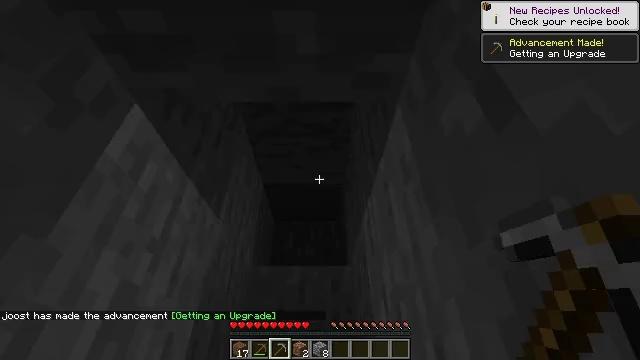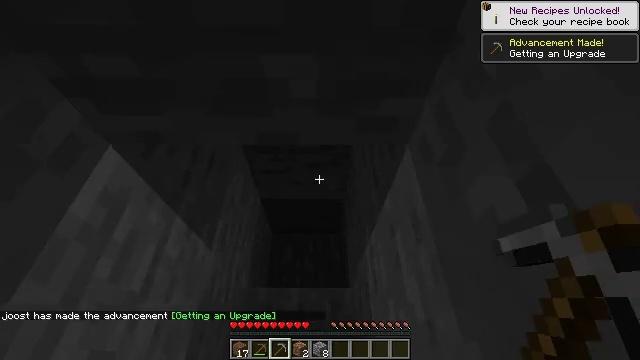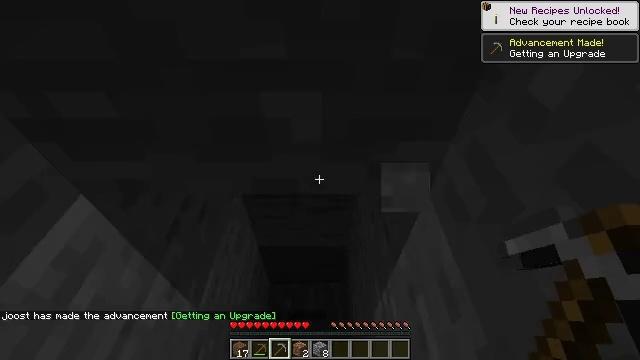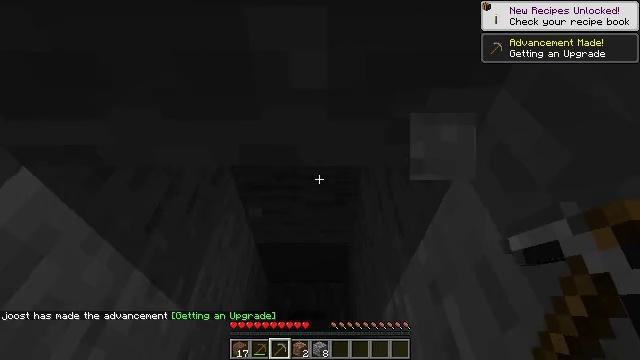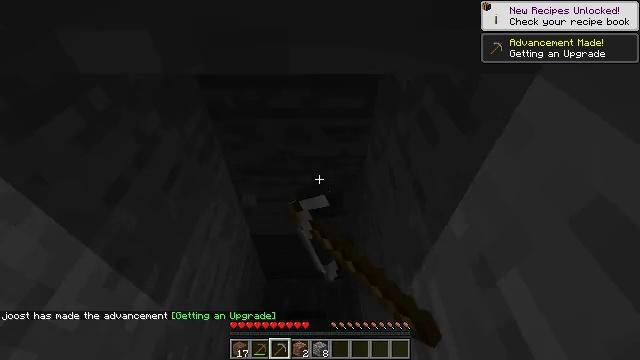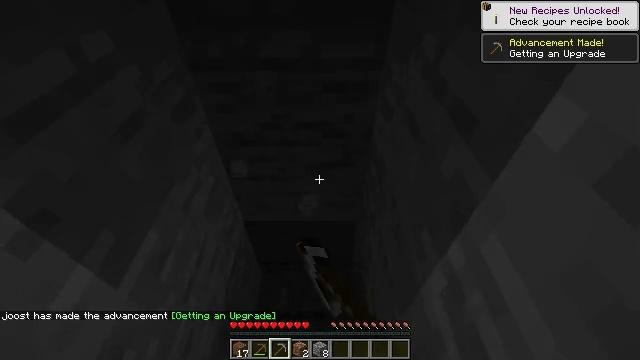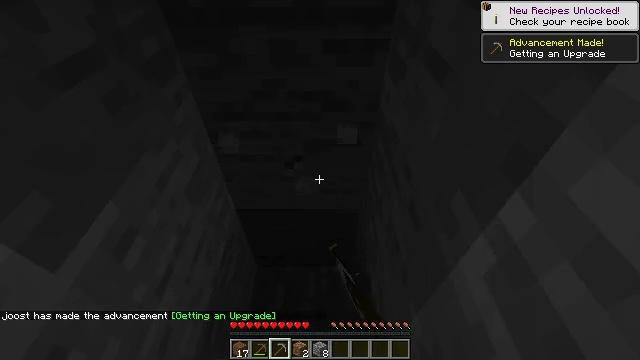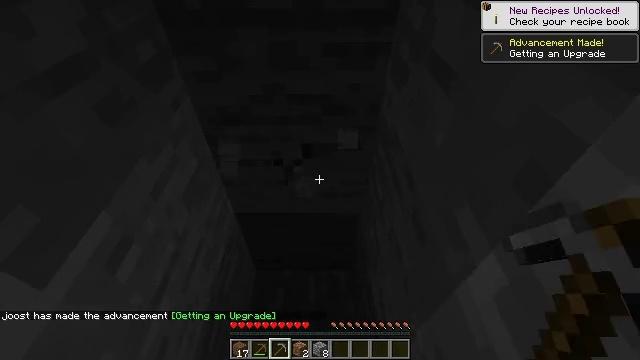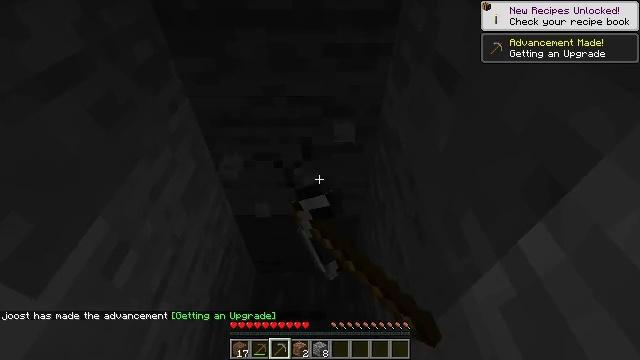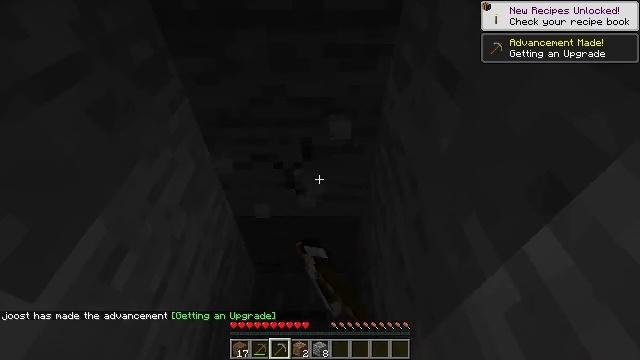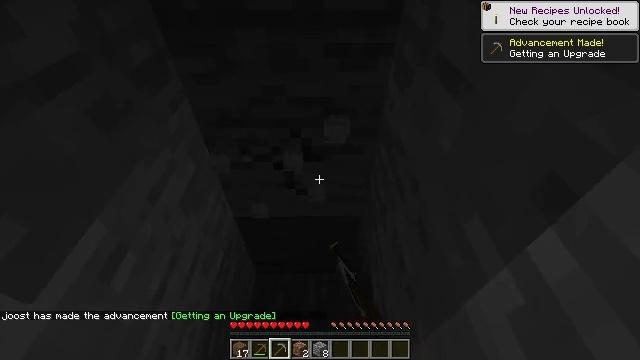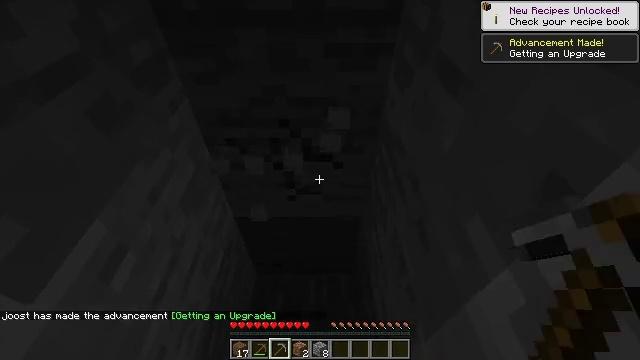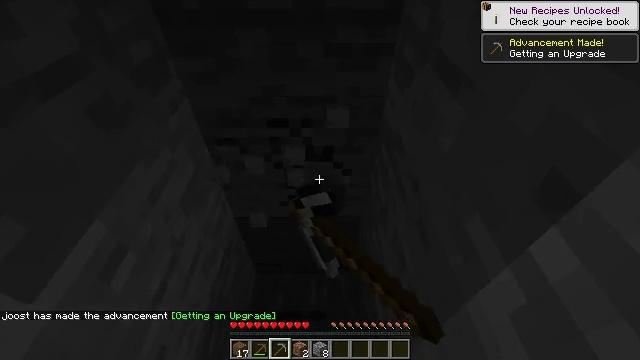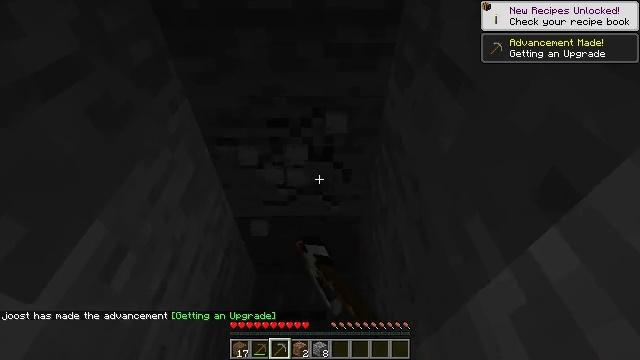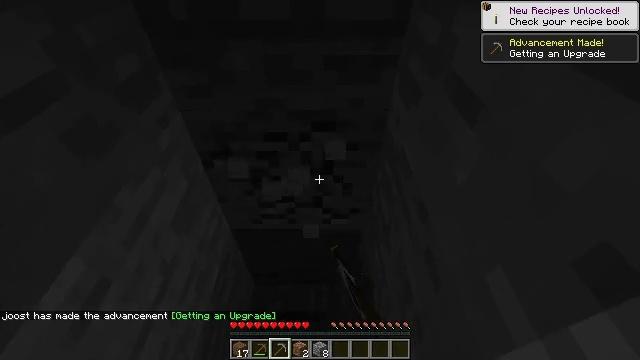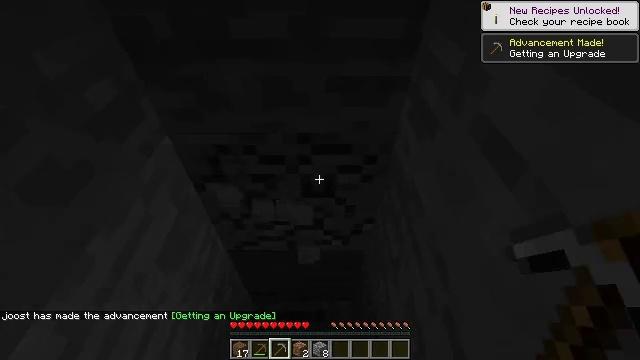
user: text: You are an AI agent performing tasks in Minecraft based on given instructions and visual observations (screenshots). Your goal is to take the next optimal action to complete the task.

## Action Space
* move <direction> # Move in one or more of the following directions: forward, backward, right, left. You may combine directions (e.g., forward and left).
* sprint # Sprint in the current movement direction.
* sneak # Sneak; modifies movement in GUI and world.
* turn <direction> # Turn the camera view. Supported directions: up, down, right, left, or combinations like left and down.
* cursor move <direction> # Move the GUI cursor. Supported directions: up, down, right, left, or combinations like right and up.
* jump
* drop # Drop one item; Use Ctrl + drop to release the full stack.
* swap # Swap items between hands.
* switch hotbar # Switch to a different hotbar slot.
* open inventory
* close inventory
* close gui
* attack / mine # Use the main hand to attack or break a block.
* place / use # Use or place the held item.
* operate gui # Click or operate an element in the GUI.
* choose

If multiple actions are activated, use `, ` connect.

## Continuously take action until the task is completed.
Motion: motion action
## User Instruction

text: Harvest stone in the caves.
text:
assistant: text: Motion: no_op
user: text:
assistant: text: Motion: turn up, attack / mine
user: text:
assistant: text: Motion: attack / mine
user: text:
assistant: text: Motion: attack / mine
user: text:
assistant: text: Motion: attack / mine
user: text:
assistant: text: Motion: attack / mine
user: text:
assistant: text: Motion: attack / mine
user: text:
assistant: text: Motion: attack / mine
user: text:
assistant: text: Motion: attack / mine
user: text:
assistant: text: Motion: attack / mine
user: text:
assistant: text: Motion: attack / mine
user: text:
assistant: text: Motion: attack / mine
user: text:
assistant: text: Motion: move forward, attack / mine
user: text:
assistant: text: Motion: move forward, attack / mine
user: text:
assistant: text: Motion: move forward, attack / mine
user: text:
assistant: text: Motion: move forward, attack / mine
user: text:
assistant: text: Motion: move forward, attack / mine
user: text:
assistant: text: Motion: move forward, attack / mine
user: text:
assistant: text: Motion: attack / mine
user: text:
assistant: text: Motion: attack / mine
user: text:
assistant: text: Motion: attack / mine